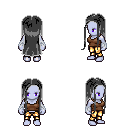
a pixel art fantasy rpg character, female body template, dark elf, purple skin, brown pirate shirt, gold greaves, gray extra-long hairstyle, white cloth bandages, four views (front, back, left, right), 2x2 character sprite sheet, small pixel art, hard edges, no anti-aliasing